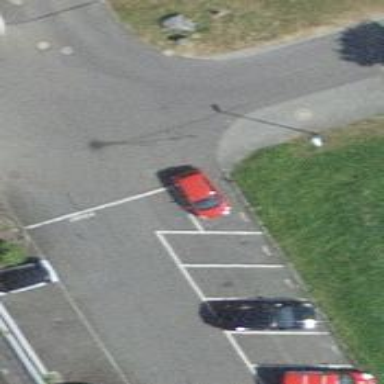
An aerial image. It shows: Kerb serving as barrier.